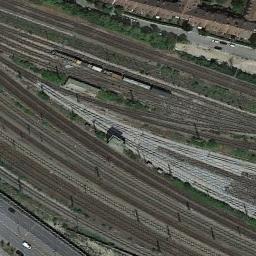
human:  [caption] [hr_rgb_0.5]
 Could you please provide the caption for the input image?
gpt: The railway is next to lines of trees .

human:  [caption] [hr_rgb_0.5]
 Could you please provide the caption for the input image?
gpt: There are many trees beside the railway .

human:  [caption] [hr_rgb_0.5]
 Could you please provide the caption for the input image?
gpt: These staggered railways have a train on the track .

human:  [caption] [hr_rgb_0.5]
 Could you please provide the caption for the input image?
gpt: There are about ten railway lines here .

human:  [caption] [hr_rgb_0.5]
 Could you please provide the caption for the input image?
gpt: There are some green bushes and buildings beside the railway .